The image is an STFT spectrogram (time versus frequency) of a rolling-element bearing's vibration signal. Diagnose the bearing from this image, choosing from: normal, inner_race, outer_race, ball.
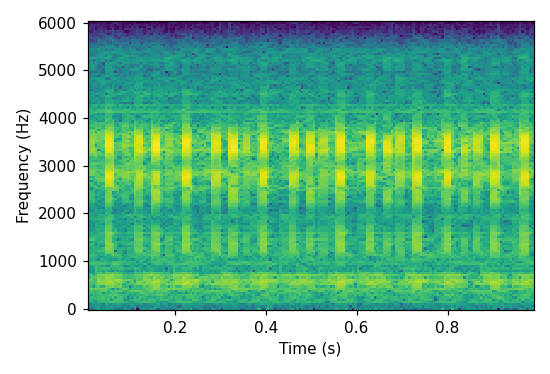
Answer: outer_race